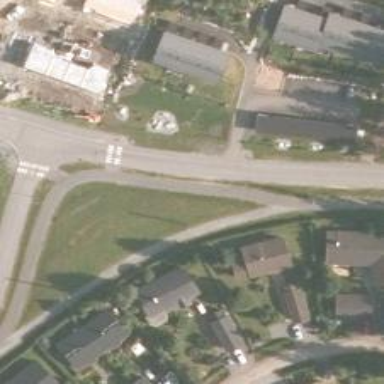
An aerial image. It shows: Cycleway.